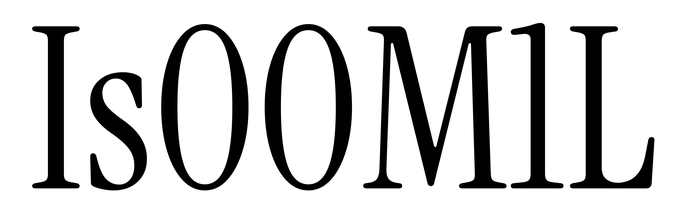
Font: InstrumentSerif-Regular